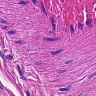
Metastatic tissue present: no